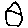
Label: house